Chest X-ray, PA view. Patient: 66 years old, sex M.
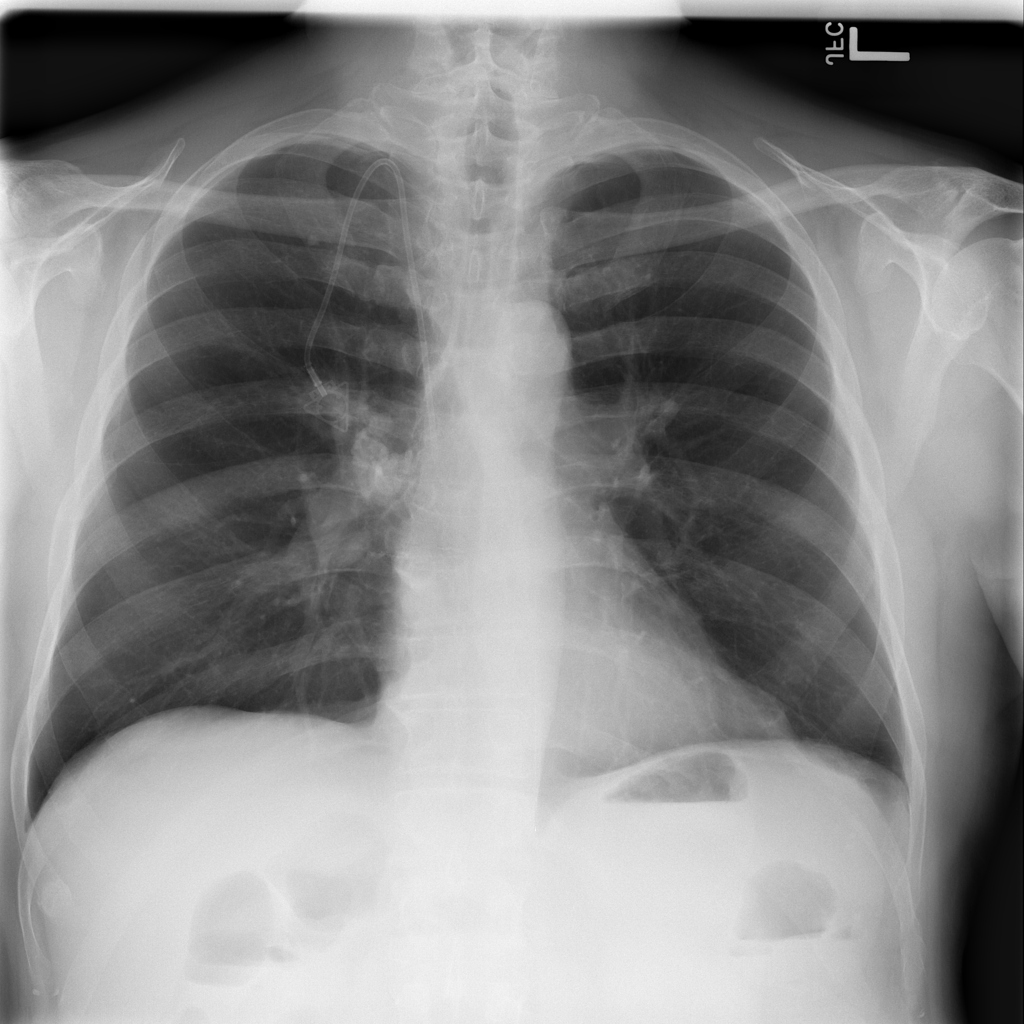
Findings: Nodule